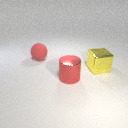
large red rubber sphere to the left of large red metal cylinder